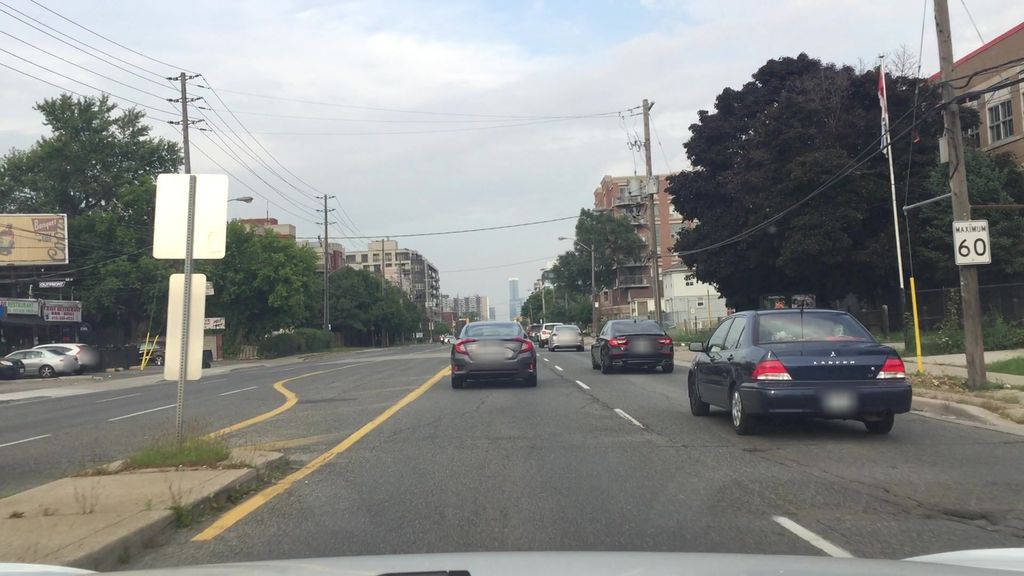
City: toronto